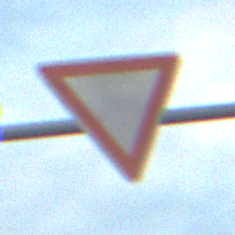
Verkehrszeichen: VorfahrtGewaehren
Umgebung: Outdoor, RoadRail
Tageszeit: SunriseSunset
Wetter: PartlyCloudy
Licht: Natural
Jahreszeit: NotSpecified
Kontrast: LowContrast